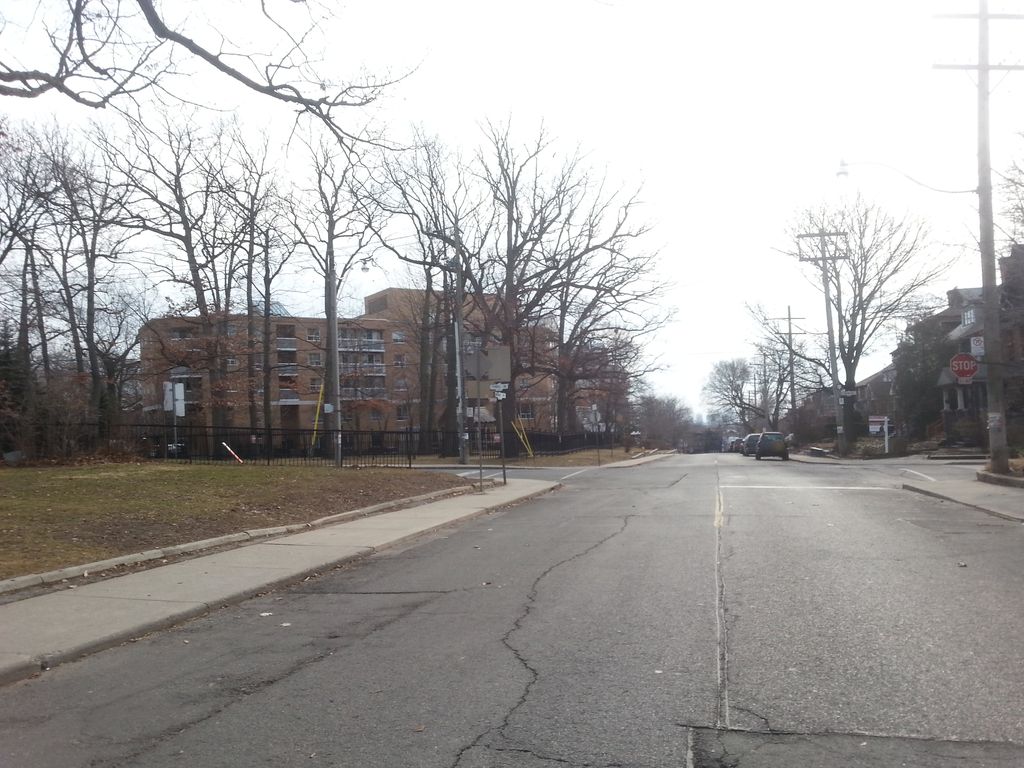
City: toronto